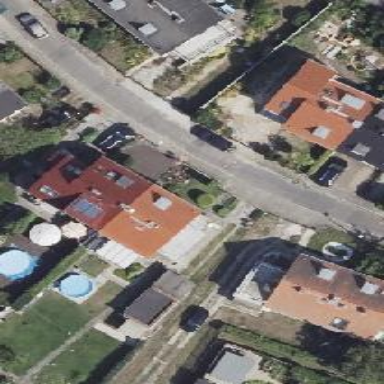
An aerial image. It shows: Semi-detached house with gabled roof.